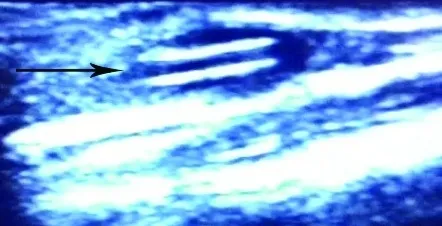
Ultrasound image of the lower arm. . The black arrow indicates the broken catheter.
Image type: radiology (ultrasound)